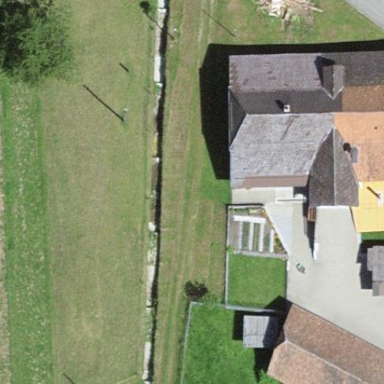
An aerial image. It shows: Farm building.